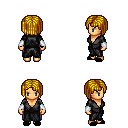
a pixel art fantasy rpg character, female body template, human, tanned skin, gray robe, magenta pants, blonde pageboy hairstyle, white cloth bracers, black slippers, four views (front, back, left, right), 2x2 character sprite sheet, small pixel art, hard edges, no anti-aliasing